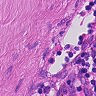
Metastatic tissue present: no